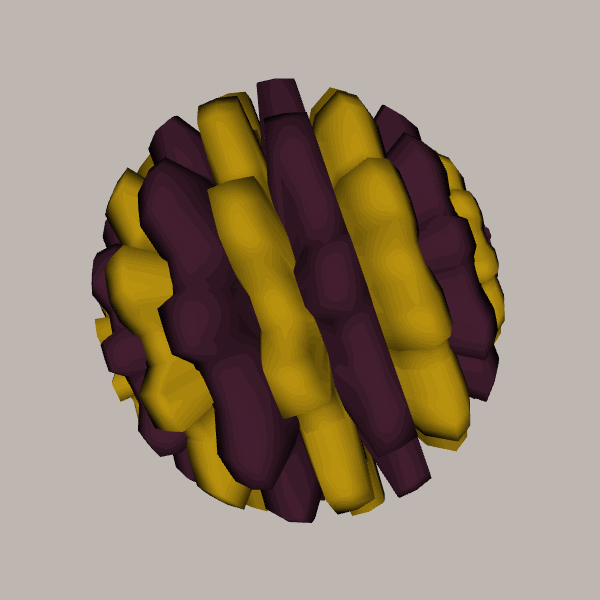
Background: light